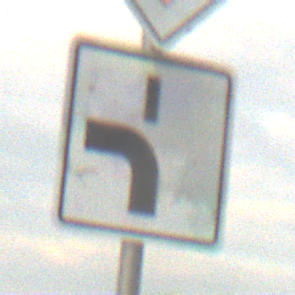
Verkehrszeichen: VerlaufVorfahrtsstrasse5
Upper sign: Vorfahrtsstrasse
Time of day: SunriseSunset
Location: Outdoor (RoadRail)
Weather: PartlyCloudy
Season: NotSpecified
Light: Natural